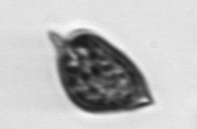
Label: Prorocentrum_micans